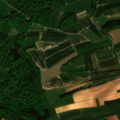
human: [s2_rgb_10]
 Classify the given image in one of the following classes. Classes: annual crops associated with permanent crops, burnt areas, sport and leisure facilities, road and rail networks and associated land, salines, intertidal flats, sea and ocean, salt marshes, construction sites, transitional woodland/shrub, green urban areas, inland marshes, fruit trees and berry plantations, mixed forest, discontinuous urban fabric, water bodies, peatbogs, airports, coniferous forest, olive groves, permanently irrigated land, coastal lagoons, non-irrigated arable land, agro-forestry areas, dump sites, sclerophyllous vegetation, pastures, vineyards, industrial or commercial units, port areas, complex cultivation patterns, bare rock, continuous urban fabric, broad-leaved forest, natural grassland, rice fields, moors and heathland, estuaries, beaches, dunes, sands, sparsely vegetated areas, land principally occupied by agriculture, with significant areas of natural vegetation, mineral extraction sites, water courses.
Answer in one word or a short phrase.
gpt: non-irrigated arable land, complex cultivation patterns, broad-leaved forest